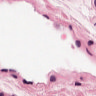
Metastatic tissue present: no